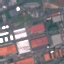
Land use / land cover: Industrial